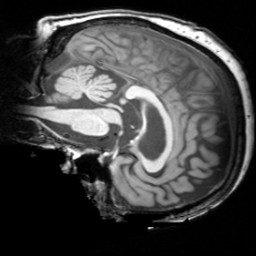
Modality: T1w
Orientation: sagittal
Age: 76
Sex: female
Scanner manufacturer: siemens
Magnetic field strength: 3 T
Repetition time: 1.62 s
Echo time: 0.003 s